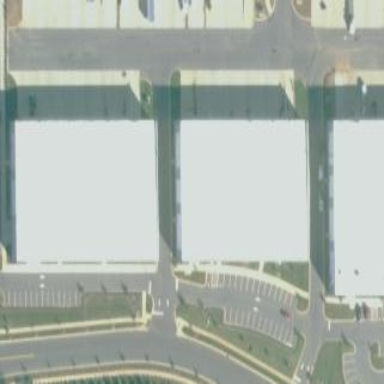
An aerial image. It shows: Warehouse.